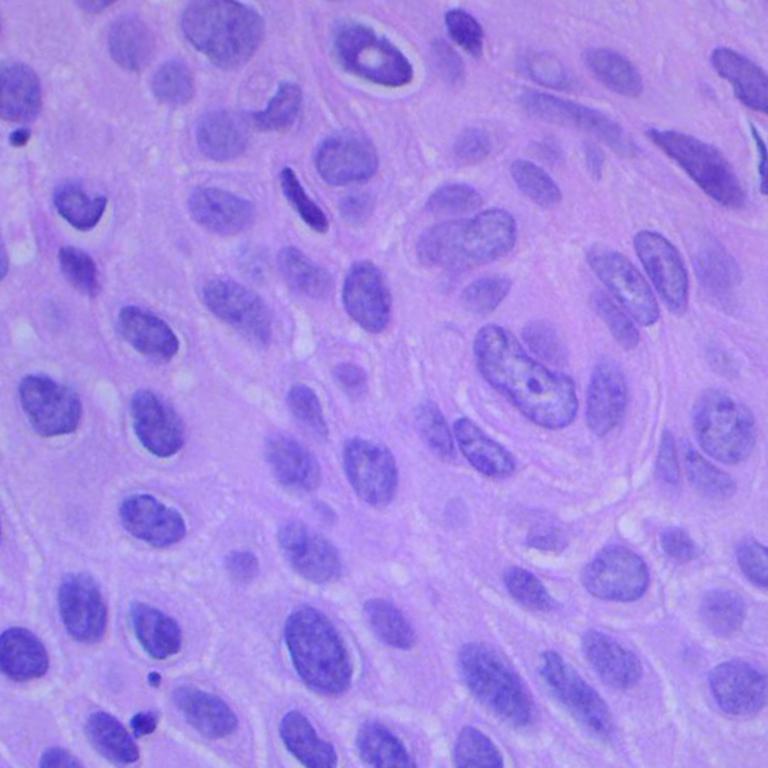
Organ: lung
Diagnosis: squamous carcinomas